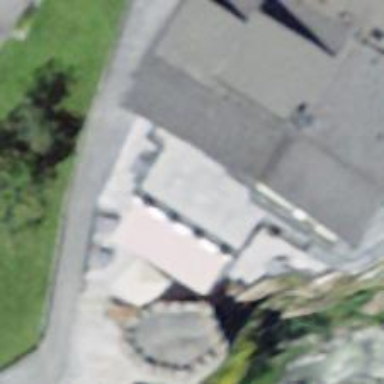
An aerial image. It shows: Restaurant.